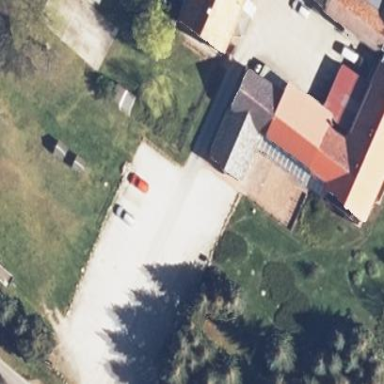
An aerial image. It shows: Parking area.